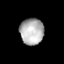
Tissue: prostate
Cell type: T cells
Senescence score: 0.2667
Nuclear area (px): 616
Mean DAPI intensity: 177.721